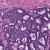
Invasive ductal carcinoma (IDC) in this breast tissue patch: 1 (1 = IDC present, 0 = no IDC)